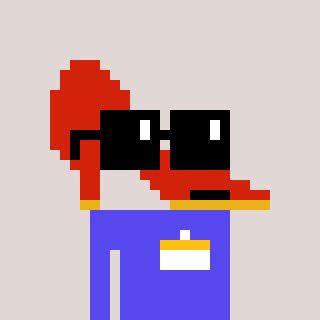
a pixel art character with square black sunglasses, a highheel-shaped head and a computerblue-colored body on a warm background